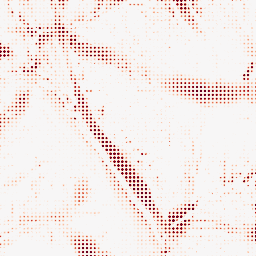
Category: morphological
Decomposition family: morphological
Decomposition parameters: operation: opening
size: 20
Upsampling method: sinc_blackman
Upsampling parameters: scale: 8
kernel_size: 4
Upsampling scale: 8